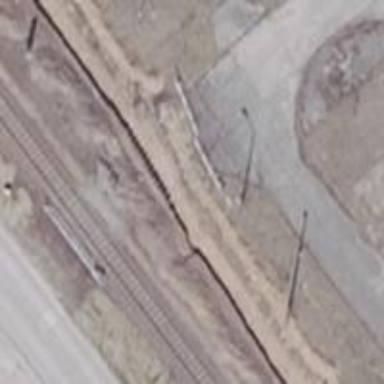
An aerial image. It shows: Railway level crossing.